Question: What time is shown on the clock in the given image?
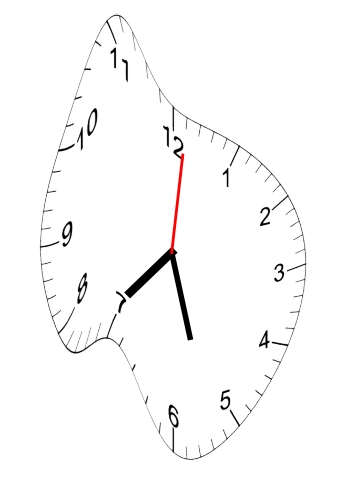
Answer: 07:27:01